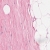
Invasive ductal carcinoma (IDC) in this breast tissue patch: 0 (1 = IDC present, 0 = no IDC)